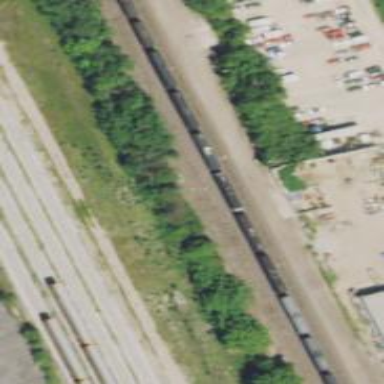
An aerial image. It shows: Wedge is used for the railway derail.